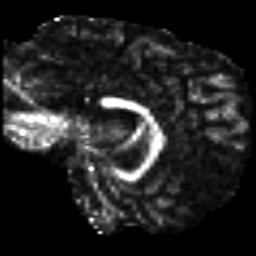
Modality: FA
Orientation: sagittal
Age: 42
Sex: male
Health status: ill
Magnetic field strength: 3 T
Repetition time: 9 s
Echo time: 0.093 s